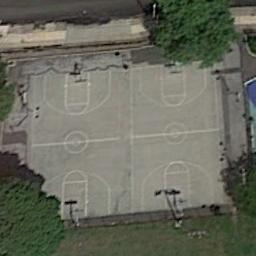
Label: basketball_court